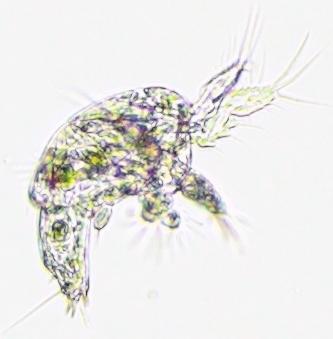
Label: Zooplankton